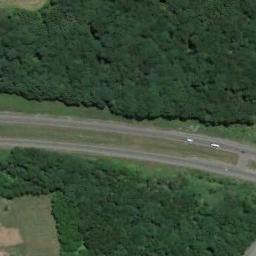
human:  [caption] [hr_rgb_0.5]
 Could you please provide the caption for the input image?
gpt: A freeway with a small bend goes through the forest with a clearing .

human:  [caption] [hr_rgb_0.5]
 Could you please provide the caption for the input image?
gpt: There was only one black car on the highway .

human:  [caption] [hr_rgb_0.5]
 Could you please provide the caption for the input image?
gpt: There are large green forests around the freeway and there are two cars on the freeway .

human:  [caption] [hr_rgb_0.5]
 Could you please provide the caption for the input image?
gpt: The freeway goes through the forest with two cars .

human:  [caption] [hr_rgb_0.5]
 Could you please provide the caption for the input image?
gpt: There are green lawns and many green trees beside the freeway .